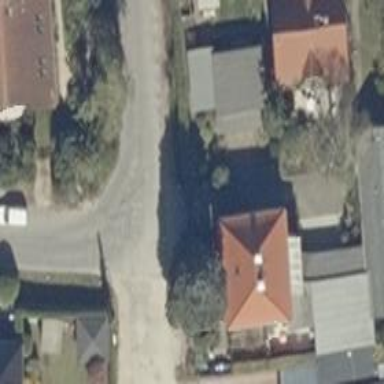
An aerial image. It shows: Residential road with concrete surface.